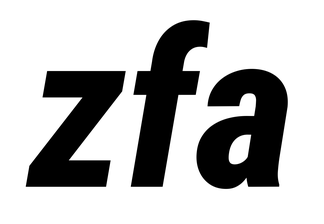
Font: Roboto-Italic_Condensed_ExtraBold_Italic